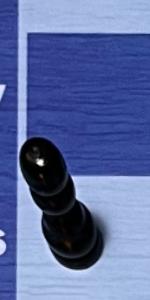
Label: Pawn_Black